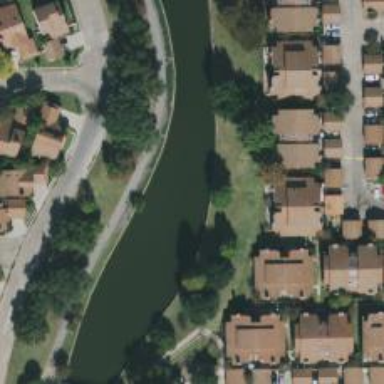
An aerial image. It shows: Canal.